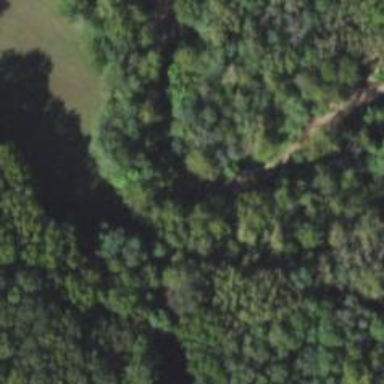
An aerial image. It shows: Path with excellent trail visibility.